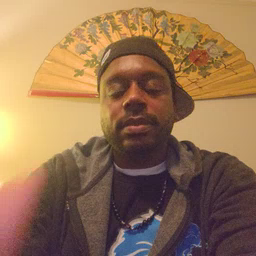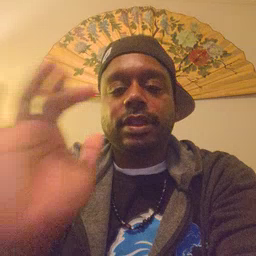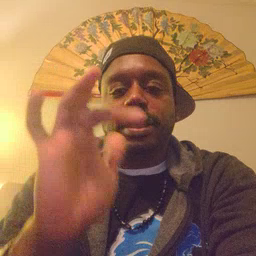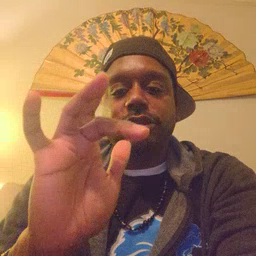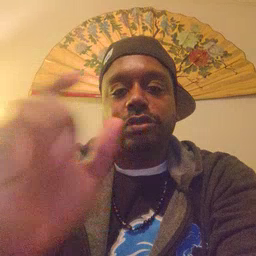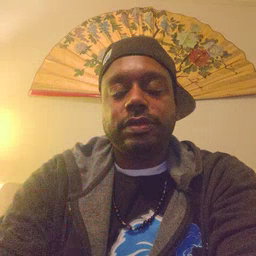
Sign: touch